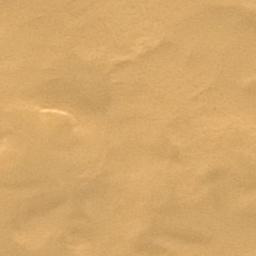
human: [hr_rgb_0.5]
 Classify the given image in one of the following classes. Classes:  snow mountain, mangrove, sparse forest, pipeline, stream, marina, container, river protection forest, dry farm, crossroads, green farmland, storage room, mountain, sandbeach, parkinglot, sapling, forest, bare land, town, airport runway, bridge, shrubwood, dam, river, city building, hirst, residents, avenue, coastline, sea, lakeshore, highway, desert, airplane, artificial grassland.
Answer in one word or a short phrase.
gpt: desert